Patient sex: M
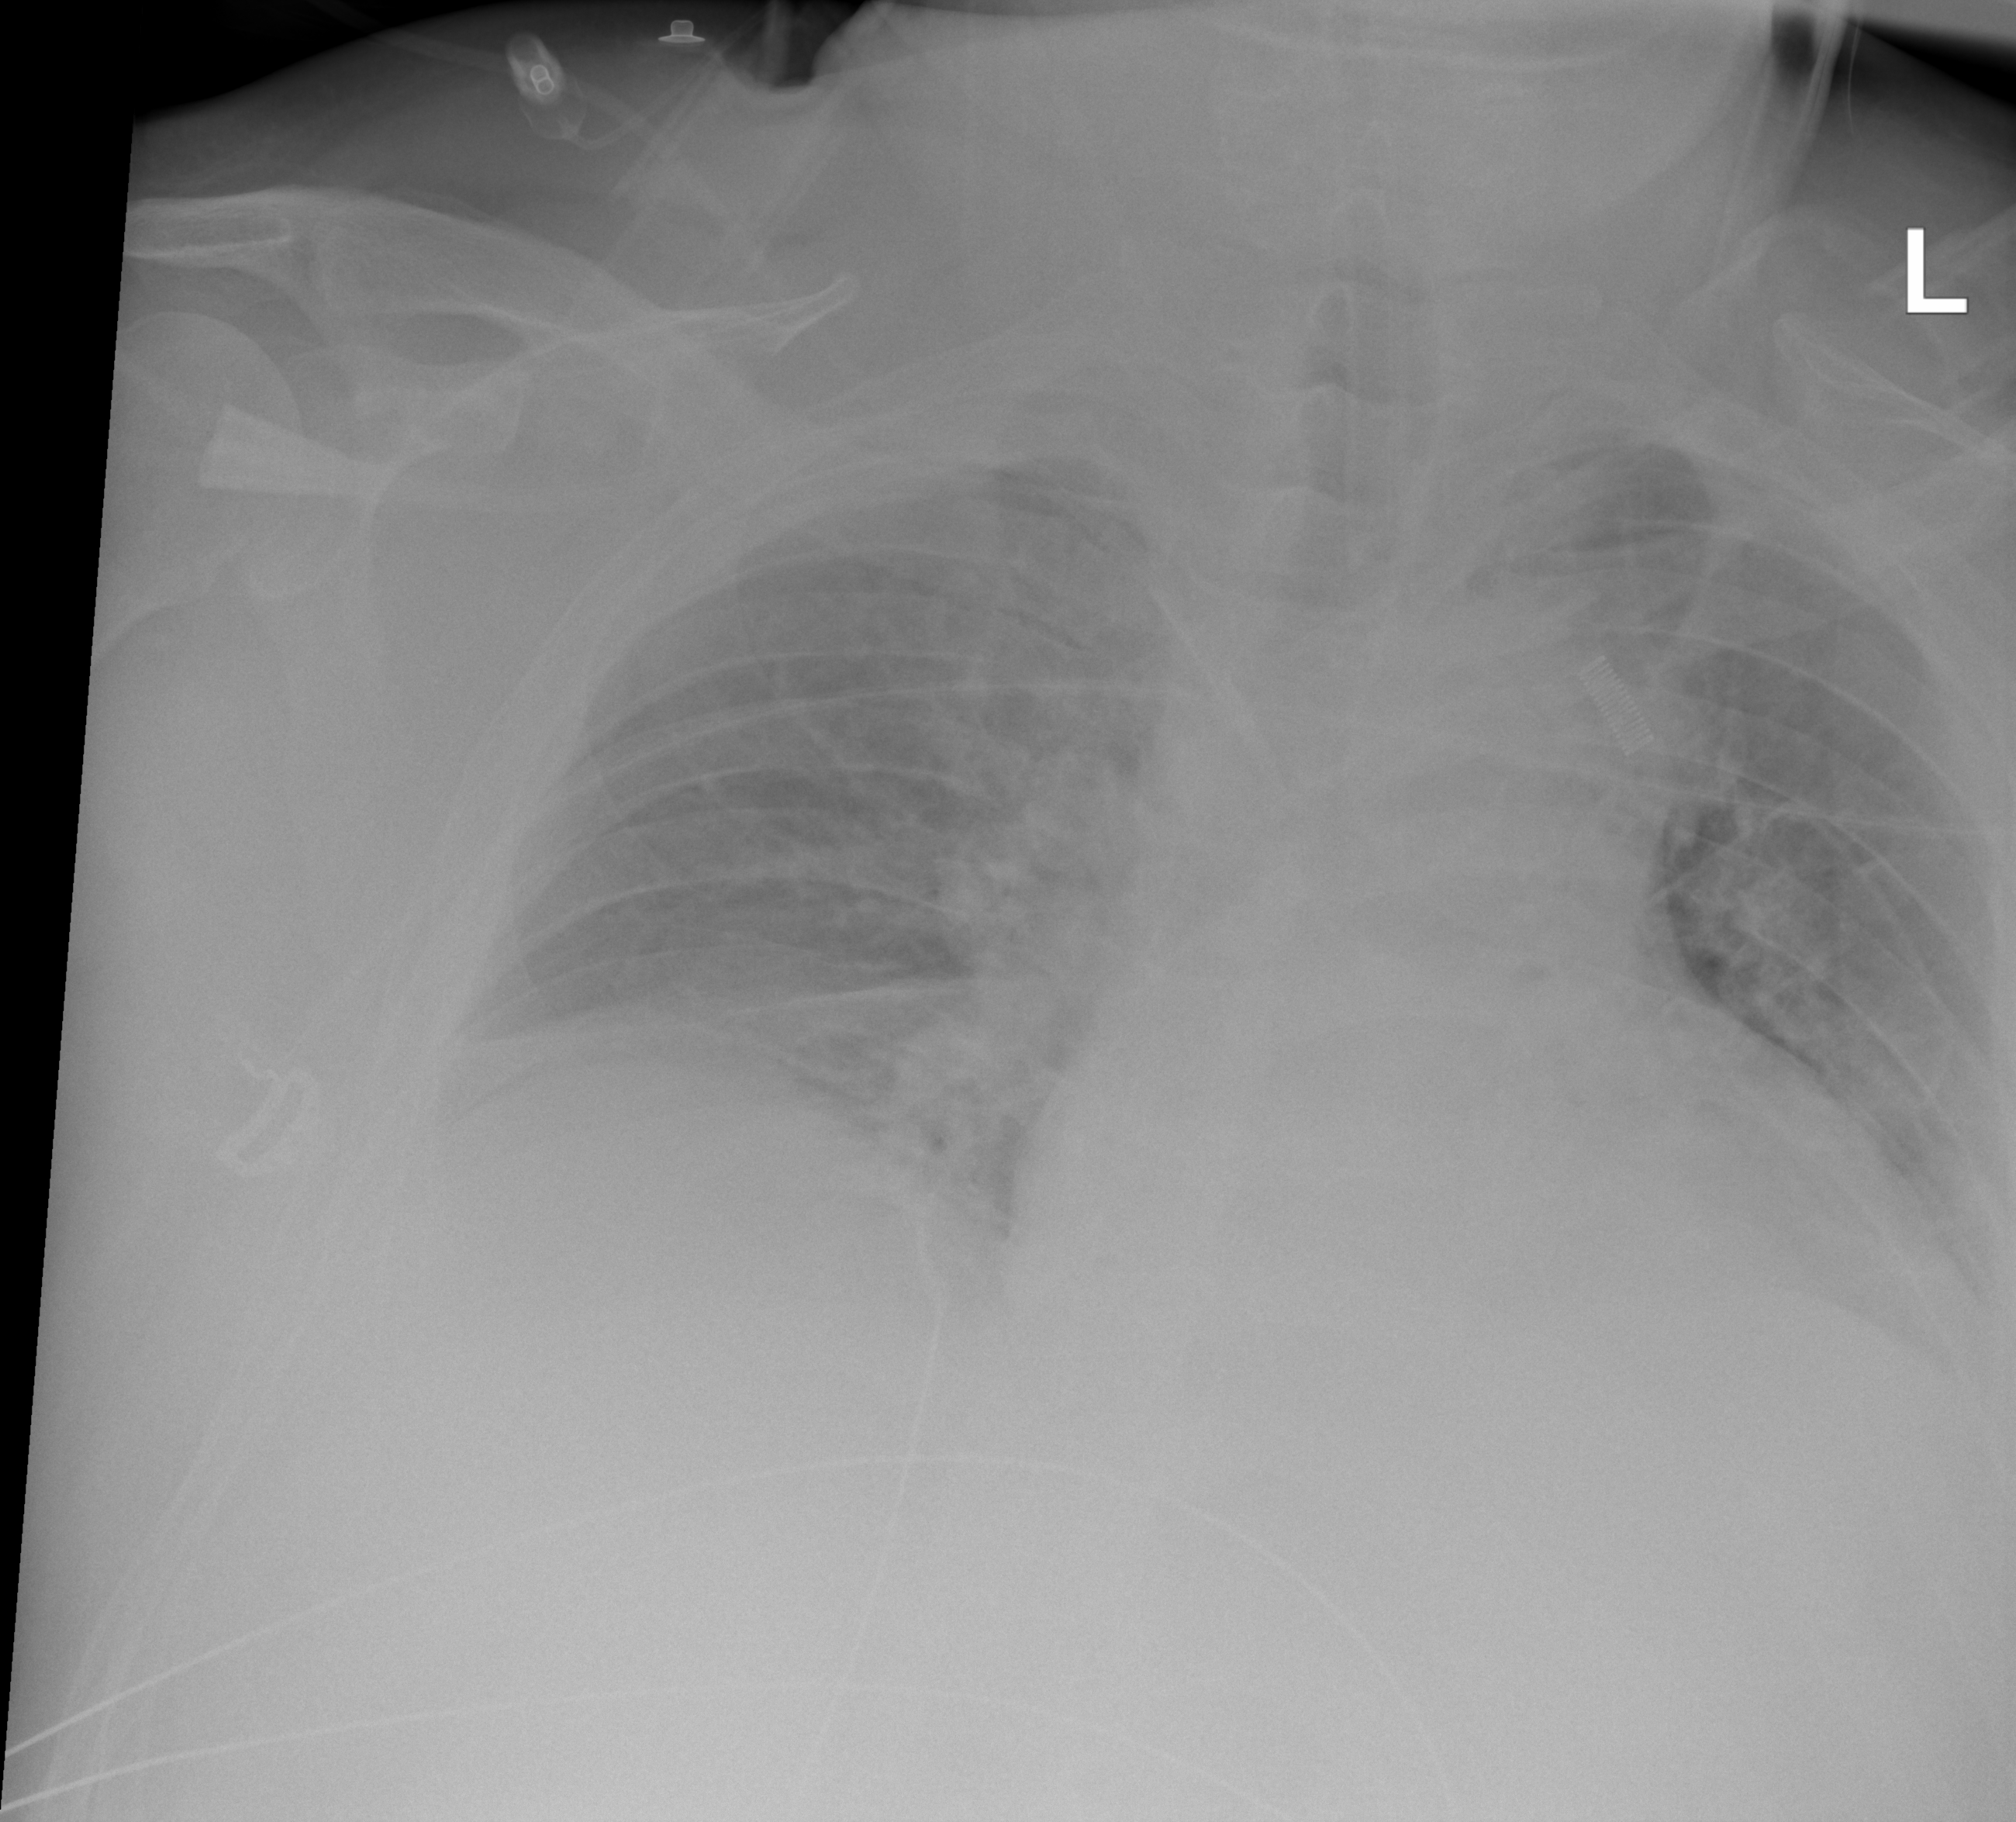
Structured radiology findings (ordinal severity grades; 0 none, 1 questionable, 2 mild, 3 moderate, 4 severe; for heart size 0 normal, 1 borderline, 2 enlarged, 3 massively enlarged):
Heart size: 2
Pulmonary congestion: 3
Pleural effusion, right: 2
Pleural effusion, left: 2
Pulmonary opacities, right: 3
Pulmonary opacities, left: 3
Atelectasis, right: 3
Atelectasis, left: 3